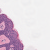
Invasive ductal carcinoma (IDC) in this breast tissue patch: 0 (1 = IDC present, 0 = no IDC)